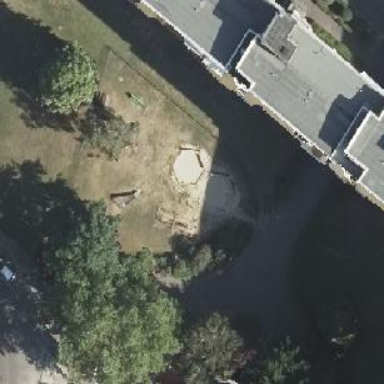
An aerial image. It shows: Playground area for leisure activities on the land.